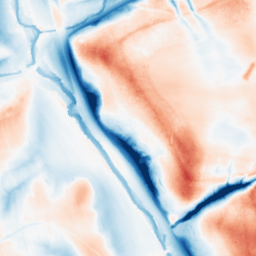
Category: classical
Decomposition family: gaussian_anisotropic
Decomposition parameters: sigma_x: 20
sigma_y: 10
Upsampling method: bspline
Upsampling parameters: scale: 2
Upsampling scale: 2